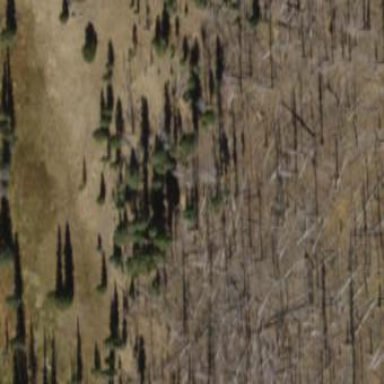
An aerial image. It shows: Evergreen woodland with needle-leaved trees.